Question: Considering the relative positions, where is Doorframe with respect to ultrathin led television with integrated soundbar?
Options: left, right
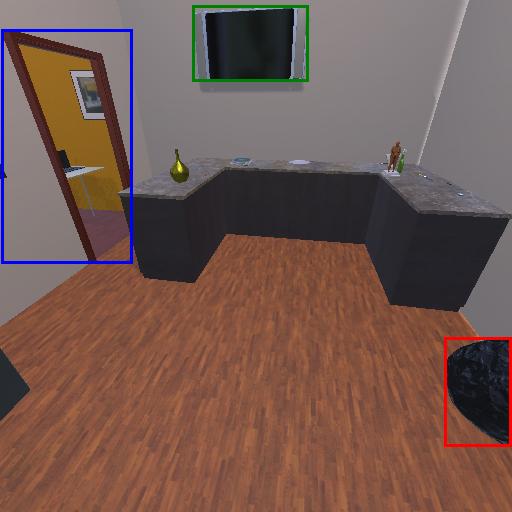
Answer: left